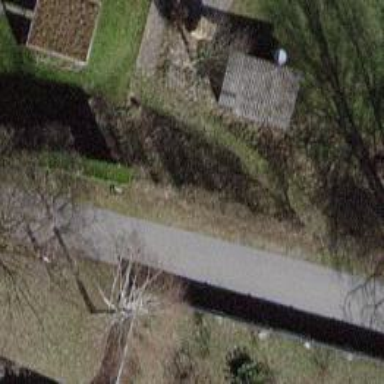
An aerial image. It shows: Hedge barrier.